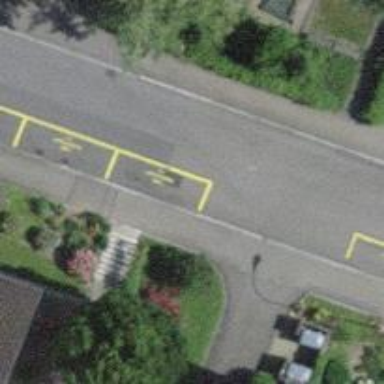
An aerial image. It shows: Road with steps.